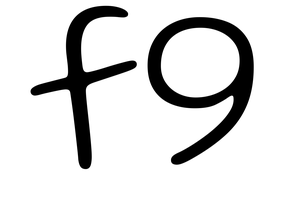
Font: Gluten_ExtraLight